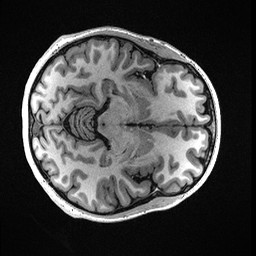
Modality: T1w
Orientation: axial
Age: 29
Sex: female
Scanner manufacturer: ge
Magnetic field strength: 3 T
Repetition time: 0.006952 s
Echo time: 0.00292 s